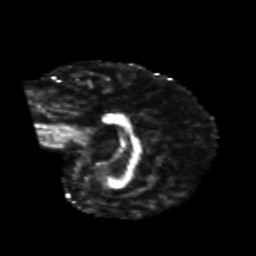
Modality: FA
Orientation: sagittal
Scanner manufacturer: siemens
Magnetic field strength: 3 T
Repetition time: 6.8 s
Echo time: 0.093 s